Question: I have deployed a Java(FX) desktop app using Java Web Start. The updates work fine but only if I run the downloaded JNLP by hand, they do not work from shortcuts installed to desktop and menu.
Here is my JNLP:
'''
<?xml version="1.0" encoding="utf-8"?>
<jnlp codebase="http://192.168.1.85/deploy/" spec="1.0" xmlns:jfx="http://javafx.com" href="Companyapp.jnlp">
<information>
<title>Companyapp</title>
<vendor>Media Citizens</vendor>
<description>Companyapp Presentation Desktop</description>
<homepage href="http://192.168.1.85/deploy/"/>
<offline-allowed/>
<shortcut online="false" install="true">
<desktop />
<menu submenu="Companyapp"/>
</shortcut>
<icon kind="shortcut" href="http://192.168.1.85/deploy/icons/32x32.gif" width="32" height="32" />
<icon kind="shortcut" href="http://192.168.1.85/deploy/icons/64x64.gif" width="64" height="64" />
<icon kind="splash" href="http://192.168.1.85/deploy/icons/splash_screen.jpg" width="1024" height="768" />
</information>
<update check="always" policy="always" />
<security>
<all-permissions/>
</security>
<resources>
<jfx:javafx-runtime version="2.2+" href="http://javadl.sun.com/webapps/download/GetFile/javafx-latest/windows-i586/javafx2.jnlp"/>
</resources>
<resources>
<j2se version="1.6+" href="http://java.sun.com/products/autodl/j2se"/>
<jar href="http://192.168.1.85/deploy/Companyapp.jar" main="true" download="eager" />
<jar href="http://192.168.1.85/deploy/libs/async-http-client-1.7.8.jar" size="477791" download="eager" />
<jar href="http://192.168.1.85/deploy/libs/commons-codec-1.7.jar" size="259600" download="eager" />
<jar href="http://192.168.1.85/deploy/libs/commons-io-2.4.jar" size="185140" download="eager" />
<jar href="http://192.168.1.85/deploy/libs/commons-lang3-3.1.jar" size="315805" download="eager" />
<jar href="http://192.168.1.85/deploy/libs/commons-logging-1.1.jar" size="52915" download="eager" />
<jar href="http://192.168.1.85/deploy/libs/json-simple-1.1.1.jar" size="23737" download="eager" />
<jar href="http://192.168.1.85/deploy/libs/slf4j-api-1.7.2.jar" size="26083" download="eager" />
<jar href="http://192.168.1.85/deploy/libs/sqlite-jdbc-3.7.15-SNAPSHOT.jar" size="<PHONE>" download="eager" />
<jar href="http://192.168.1.85/deploy/libs/ws-commons-util-1.0.2.jar" size="34407" download="eager" />
<jar href="http://192.168.1.85/deploy/libs/xmlrpc-client-3.1.3.jar" size="58573" download="eager" />
<jar href="http://192.168.1.85/deploy/libs/xmlrpc-common-3.1.3.jar" size="109131" download="eager" />
<jar href="http://192.168.1.85/deploy/libs/zt-zip-1.5.jar" size="33059" download="eager" />
<jar href="http://192.168.1.85/deploy/libs/javaws.jar" size="893738" download="eager" />
</resources>
<jfx:javafx-desc width="0" height="0" main-class="com.mediacitizens.companyapp.presentation.desktop.Main" name="Company App" />
<application-desc main-class="com.mediacitizens.companyapp.presentation.desktop.Main" />
</jnlp>
'''
Just in case, here is the part of my program that installs the shortcuts:
'''
// install shortcuts
try
{
IntegrationService is = null;
try
{
is = (IntegrationService) ServiceManager.lookup("javax.jnlp.IntegrationService");
}
catch (UnavailableServiceException use)
{
throw new ApplicationError(use.getLocalizedMessage());
}
if (!is.hasDesktopShortcut())
{
if (!is.requestShortcut(true, true, "Companyapp"))
{
throw new ApplicationError("Integration failed.");
}
}
else
{
//initialController.dialog("Shortcuts exist", "Go away!", null);
}
}
catch (ApplicationError e)
{
initialController.dialog("Failed to integrate a shortcut on your computer.
Cause: " + e.getLocalizedMessage(), "I understand", null);
}
'''
---
## Update 1
I removed '<offline-allowed />' and now it updates from a shortcut but I can't start the application offline. So apparently I should be able to? Its giving me this error:

To be fair, I do try to connect to a server on startup, but that is not causing this error: it has a 2 second timeout and looks like that:
'''
try
{
isOffline = !(InetAddress.getByName(Config.domain + "." + Config.serverDomain).isReachable(2000));
}
catch (IOException e)
{
e.printStackTrace();
}
'''
Irregardless, my code is not referenced in the error, so I guess if I don't have '<offline-allowed />' I cannot run the app offline at all? Is this true? If yes, this is a massive problem for deployment with JWS, I'll probably just ditch it altogether...
---
## Update 2
I think I may be hitting this: <URL> anyone knows a workaround?
In the bug it says
> Get rif of every jnlp used as extension. meaning mix all in one. At this condition that works
So I should mix JavaFX as a jar into my JNLP?
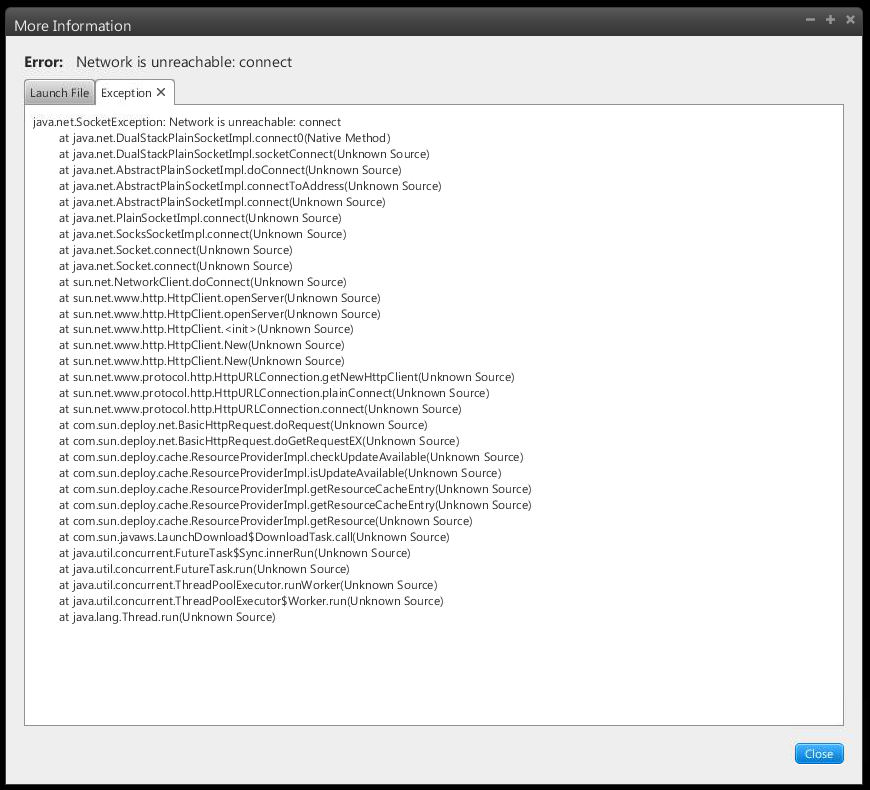
Answer: I managed to solve the problem without removing '<offline-allowed />', here is the JNLP:
'''
<?xml version="1.0" encoding="utf-8"?>
<jnlp spec="6.0+" codebase="http://192.168.1.85/deploy/" href="Companyapp.jnlp">
<information>
<title>Companyapp</title>
<vendor>Media Citizens</vendor>
<description>Companyapp Presentation Desktop</description>
<homepage href="http://192.168.1.85" />
<shortcut online="true" install="true">
<desktop />
<menu submenu="Companyapp" />
</shortcut>
<offline-allowed />
<icon kind="shortcut" href="http://192.168.1.85/deploy/icons/32x32.gif" width="32" height="32" />
<icon kind="shortcut" href="http://192.168.1.85/deploy/icons/64x64.gif" width="64" height="64" />
<icon kind="splash" href="http://192.168.1.85/deploy/icons/splash_screen.jpg" width="1024" height="768" />
</information>
<update check="always" policy="prompt-update" />
<security>
<all-permissions />
</security>
<resources>
<jfx:javafx-runtime version="2.2+" href="http://javadl.sun.com/webapps/download/GetFile/javafx-latest/windows-i586/javafx2.jnlp" />
</resources>
<resources>
<j2se version="1.6+" href="http://java.sun.com/products/autodl/j2se" />
<jar href="http://192.168.1.85/deploy/Companyapp.jar" main="true" />
<jar href="http://192.168.1.85/deploy/libs/async-http-client-1.7.8.jar" size="477791" download="eager" />
<jar href="http://192.168.1.85/deploy/libs/commons-codec-1.7.jar" size="259600" download="eager" />
<jar href="http://192.168.1.85/deploy/libs/commons-io-2.4.jar" size="185140" download="eager" />
<jar href="http://192.168.1.85/deploy/libs/commons-lang3-3.1.jar" size="315805" download="eager" />
<jar href="http://192.168.1.85/deploy/libs/commons-logging-1.1.jar" size="52915" download="eager" />
<jar href="http://192.168.1.85/deploy/libs/json-simple-1.1.1.jar" size="23737" download="eager" />
<jar href="http://192.168.1.85/deploy/libs/slf4j-api-1.7.2.jar" size="26083" download="eager" />
<jar href="http://192.168.1.85/deploy/libs/sqlite-jdbc-3.7.15-SNAPSHOT.jar" size="<PHONE>" download="eager" />
<jar href="http://192.168.1.85/deploy/libs/ws-commons-util-1.0.2.jar" size="34407" download="eager" />
<jar href="http://192.168.1.85/deploy/libs/xmlrpc-client-3.1.3.jar" size="58573" download="eager" />
<jar href="http://192.168.1.85/deploy/libs/xmlrpc-common-3.1.3.jar" size="109131" download="eager" />
<jar href="http://192.168.1.85/deploy/libs/zt-zip-1.5.jar" size="33059" download="eager" />
<jar href="http://192.168.1.85/deploy/libs/javaws.jar" size="893738" download="eager" />
</resources>
<application-desc main-class="com.mediacitizens.companyapp.presentation.desktop.Main" />
</jnlp>
'''
And to make sure the server handles updates correctly, install 'mod_expires' for Apache and put this '.htaccess' in the folder where the JNLP and JAR are:
'''
DirectoryIndex index.html
AddType application/x-java-jnlp-file .jnlp
AddType application/x-java-archive .jar
AddType application/x-java-archive-diff .jardiff
<IfModule mod_expires.c>
ExpiresActive On
ExpiresDefault "modification"
</IfModule>
'''